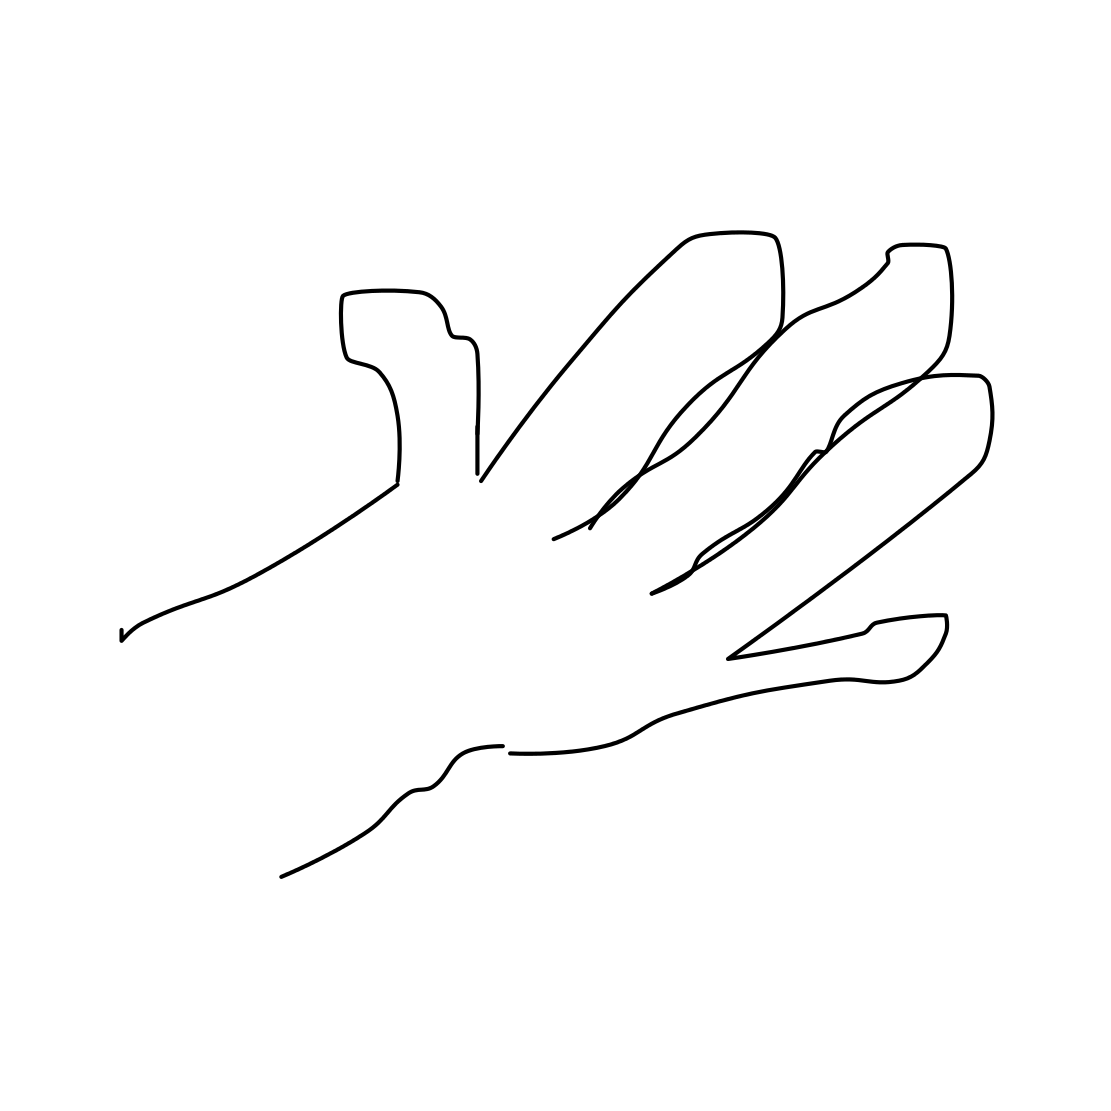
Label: hand